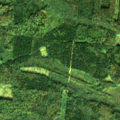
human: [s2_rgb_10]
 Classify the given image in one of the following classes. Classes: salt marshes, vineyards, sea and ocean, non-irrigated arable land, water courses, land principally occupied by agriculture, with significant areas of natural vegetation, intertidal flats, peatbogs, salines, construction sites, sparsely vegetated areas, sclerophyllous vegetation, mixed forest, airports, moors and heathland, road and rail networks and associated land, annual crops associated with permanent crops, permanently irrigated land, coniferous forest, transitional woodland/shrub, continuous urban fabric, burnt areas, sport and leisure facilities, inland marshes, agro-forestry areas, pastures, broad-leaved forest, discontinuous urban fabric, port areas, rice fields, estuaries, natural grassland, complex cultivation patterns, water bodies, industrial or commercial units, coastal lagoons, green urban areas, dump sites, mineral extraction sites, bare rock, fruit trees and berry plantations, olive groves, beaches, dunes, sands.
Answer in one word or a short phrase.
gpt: broad-leaved forest, mixed forest, transitional woodland/shrub